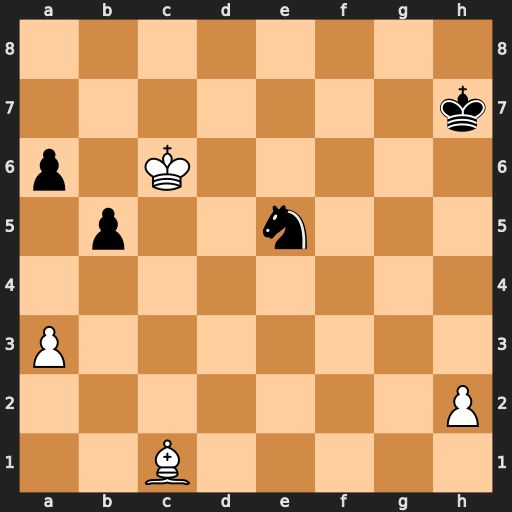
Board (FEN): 8/7k/p1K5/1p2n3/8/P7/7P/2B5
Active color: w
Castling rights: -
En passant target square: -
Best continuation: Kb6 Nc4+ Kxa6